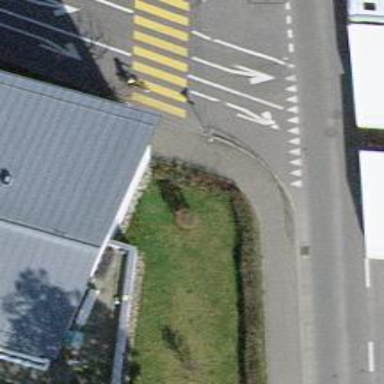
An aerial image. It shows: Hedge acting as barrier.